Platform: macOS
Application: Arc Browser
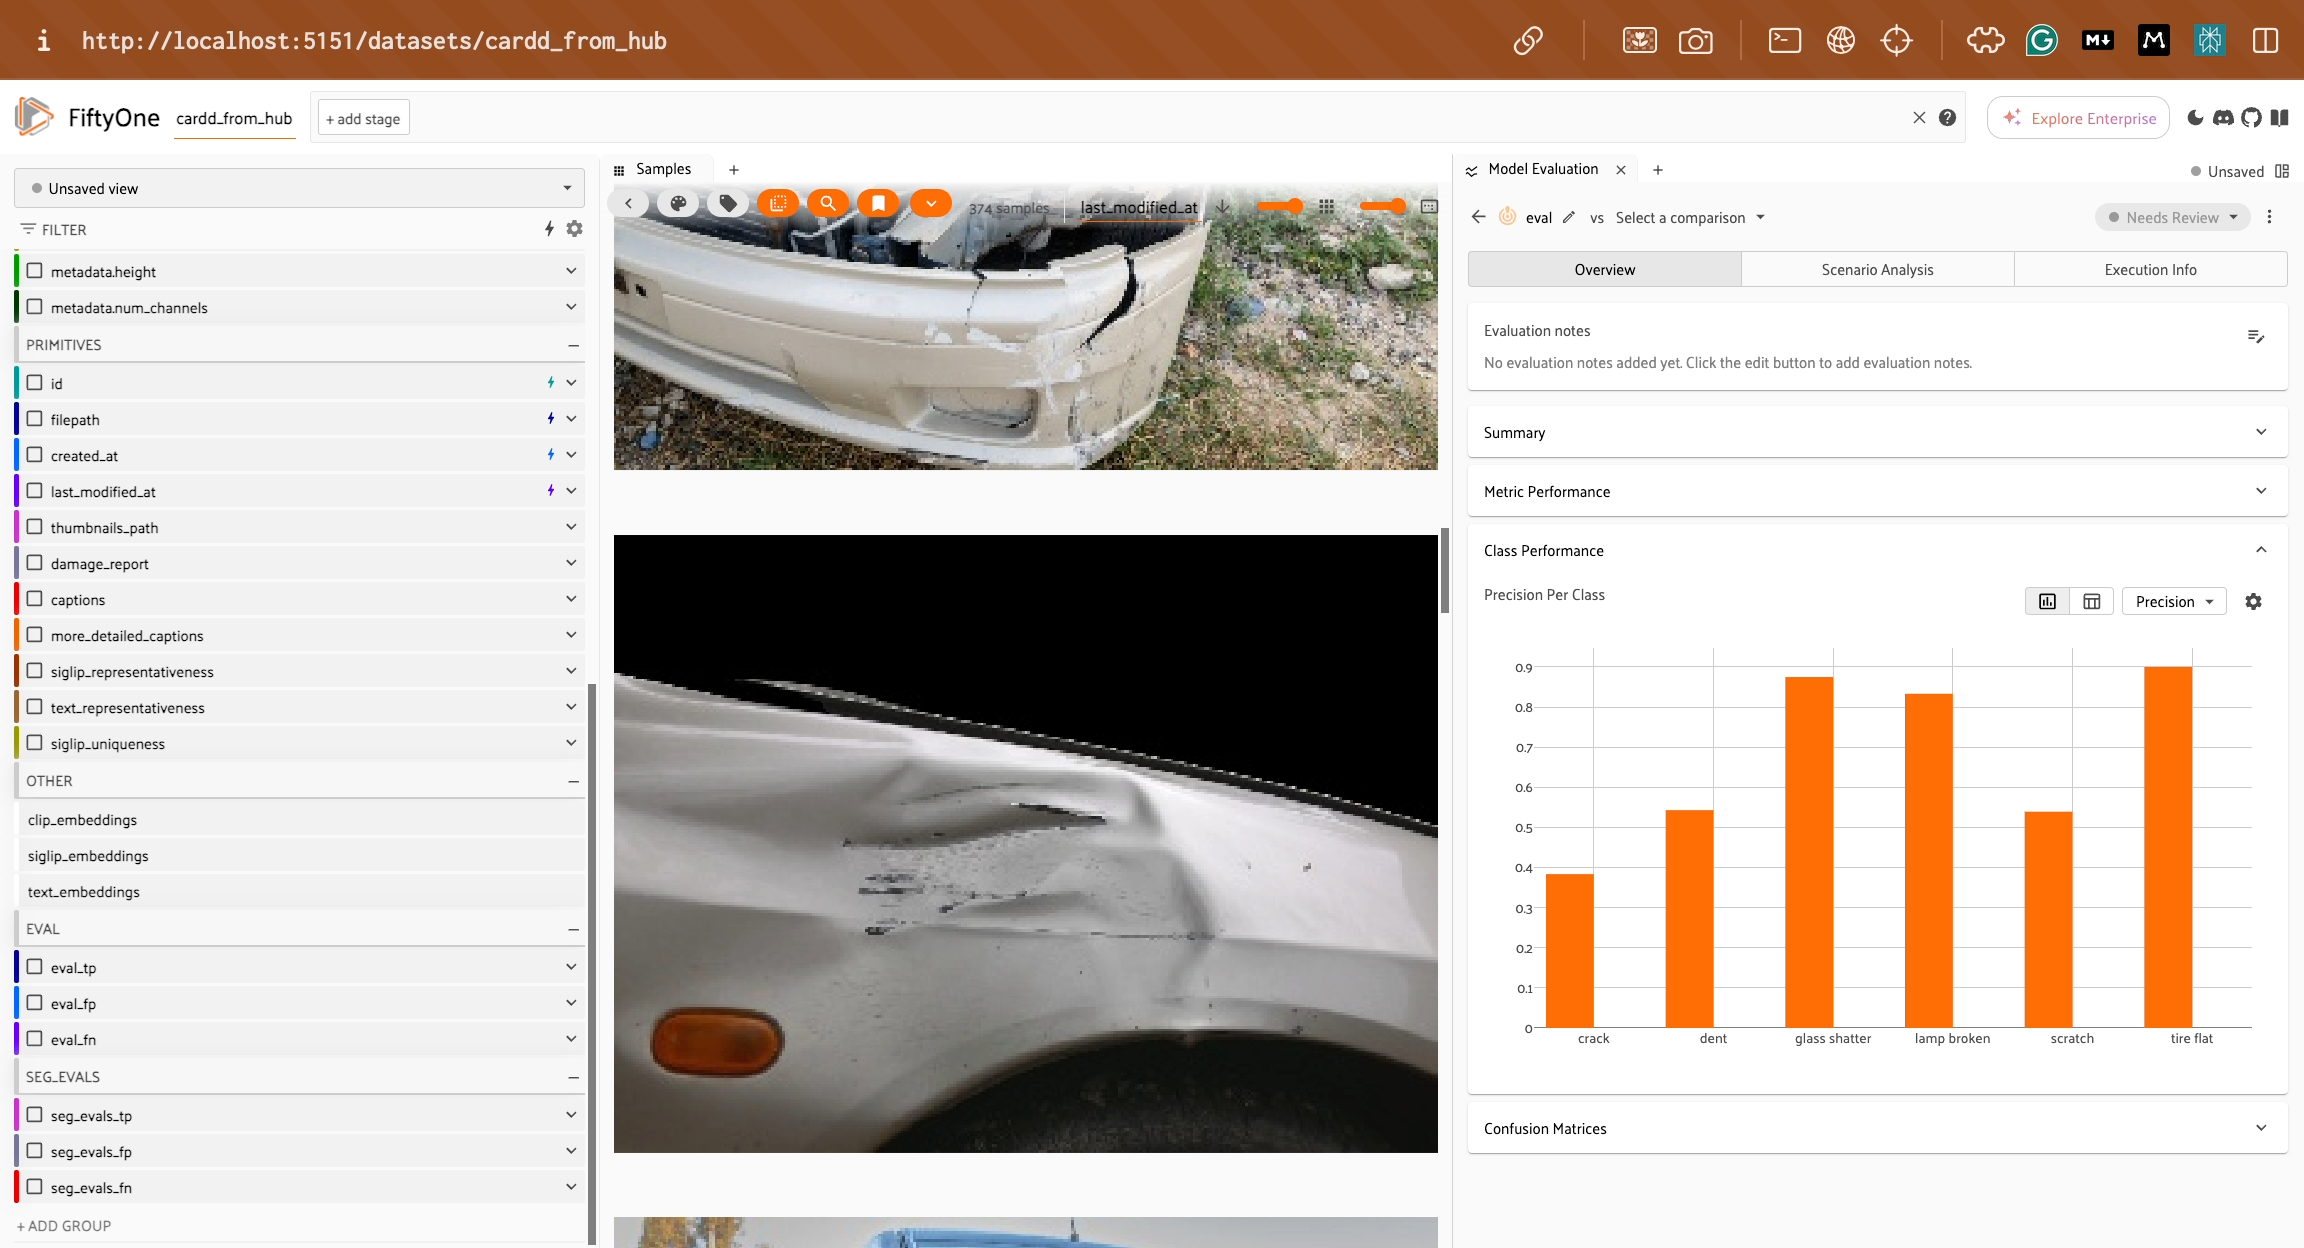
task_description: Add evaluation notes in model evaluation panel
action_type: click
element_info: Icon
steps_since_start: 1

task_description: Expand the summary card in the Model Evaluation panel
action_type: click
element_info: Menu Item
steps_since_start: 1

task_description: Expand Metric performance card in the model evaluation panel
action_type: click
element_info: Menu Item
steps_since_start: 1

task_description: Switch to table view for per class performance
action_type: click
element_info: Icon
steps_since_start: 1

task_description: Open the settings menu in the the per class performance card of the model evaluation panel
action_type: click
element_info: Icon
steps_since_start: 1

task_description: Expand the confusion matrix card in the model evaluation panel
action_type: click
element_info: Menu Item
steps_since_start: 1

task_description: Close the model evaluation panel
action_type: click
element_info: Icon
steps_since_start: 1

task_description: Navigate to model evaluation panel home page
action_type: click
element_info: Icon
steps_since_start: 1

task_description: Open review status menu in the model evaluation panel
action_type: click
element_info: Menu Item
steps_since_start: 1